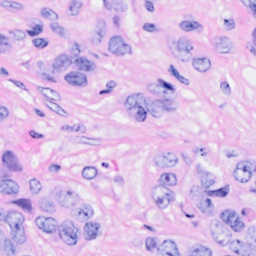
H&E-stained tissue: Breast